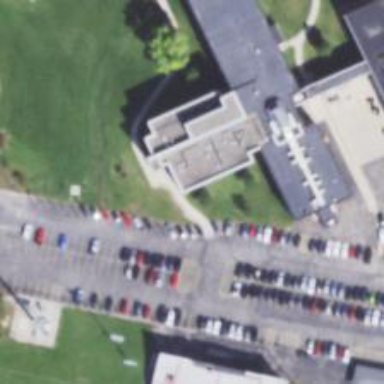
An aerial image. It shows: Parking area with surface.